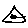
Label: triangle